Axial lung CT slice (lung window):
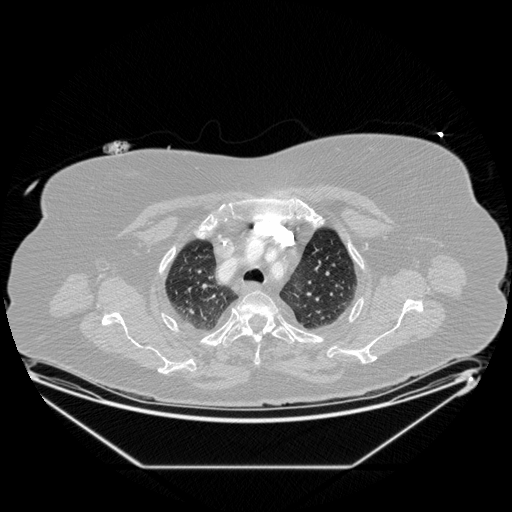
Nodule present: no